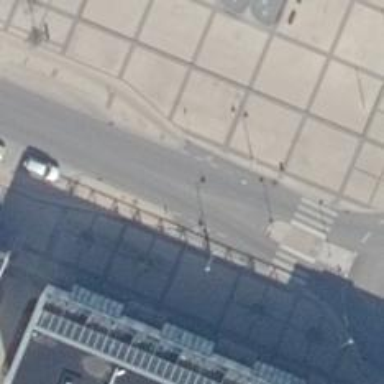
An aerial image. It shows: Secondary road with asphalt surface. There is separate sidewalk and lane for cycling on both sides.